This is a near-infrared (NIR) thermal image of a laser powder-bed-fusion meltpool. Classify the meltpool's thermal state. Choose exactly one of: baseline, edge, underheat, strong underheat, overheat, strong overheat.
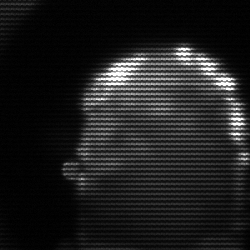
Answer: baseline